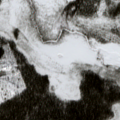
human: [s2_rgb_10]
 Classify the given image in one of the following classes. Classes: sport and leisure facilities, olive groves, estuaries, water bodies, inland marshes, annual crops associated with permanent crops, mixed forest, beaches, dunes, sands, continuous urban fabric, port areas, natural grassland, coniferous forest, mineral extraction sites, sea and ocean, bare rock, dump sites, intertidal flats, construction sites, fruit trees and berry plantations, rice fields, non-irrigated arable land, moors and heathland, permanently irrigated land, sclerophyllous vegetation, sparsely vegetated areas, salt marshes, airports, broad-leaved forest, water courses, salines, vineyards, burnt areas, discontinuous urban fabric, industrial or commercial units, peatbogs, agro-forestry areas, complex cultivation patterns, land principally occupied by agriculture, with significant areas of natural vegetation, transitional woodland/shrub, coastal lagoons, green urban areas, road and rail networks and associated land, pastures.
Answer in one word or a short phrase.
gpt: coniferous forest, transitional woodland/shrub, peatbogs, water bodies